Aerial crown-view tile of a tropical tree (Barro Colorado Island, Panama), acquired 20241112:
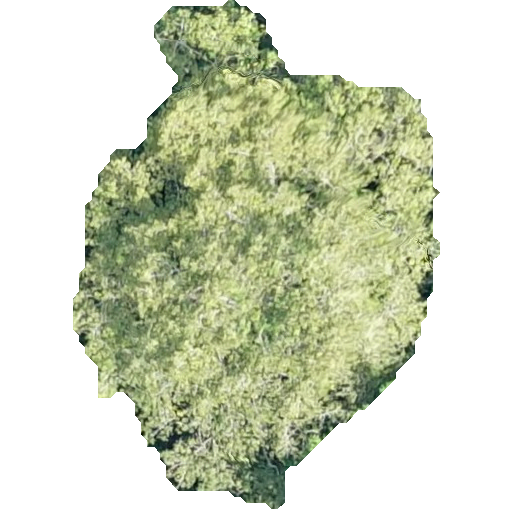
Species: Virola surinamensis
GBIF accepted scientific name: Virola surinamensis
Crown area: 193.511 m²